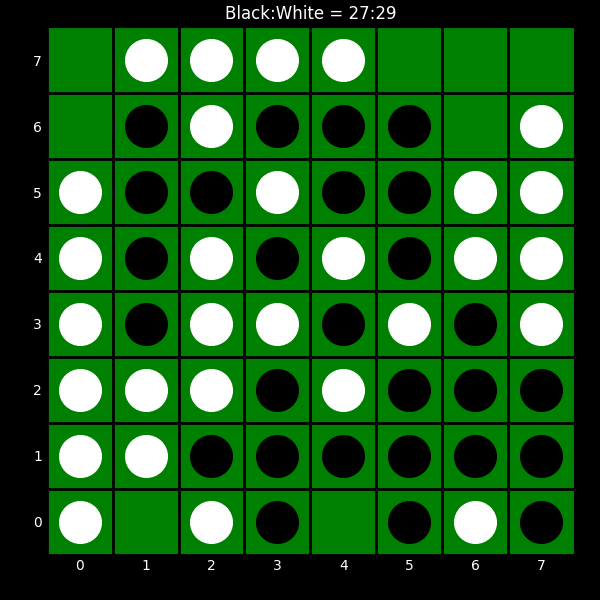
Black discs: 27
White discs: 29